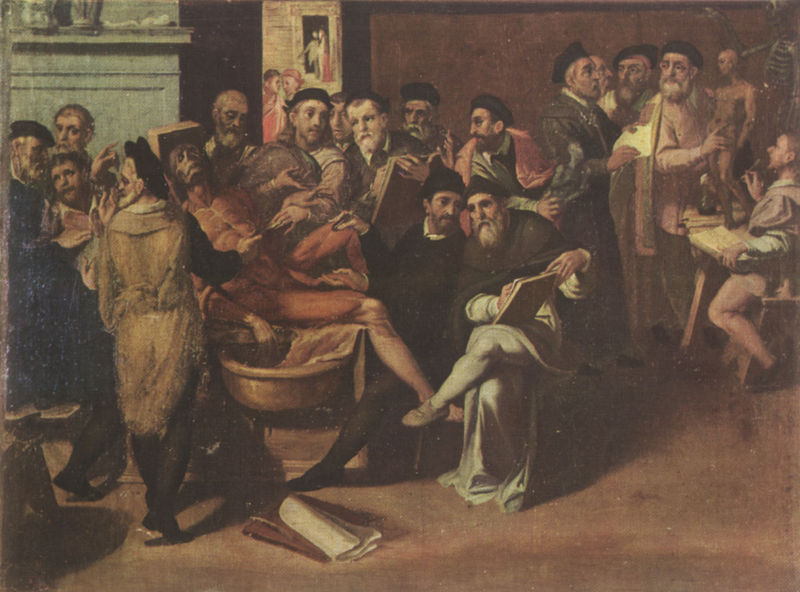
Titel: Michelangelo als Lehrer der Anatomie
Künstler: Bartolomeo Passarotti
Institution: Rom, Villa Borghese
Schlagwörter: gemälde, weiß, menschen, braun, hüte, männer, raum, schwarz, tür, rot, malerei, bärte, anatomie, leiche, bild, blicken, waschen, tote, untersuchung, skelett, schreiben, vergänglich, studieren, ärzte, mediziner, lehren, schwazr, obduktion, obduzieren